Field crop: maize
Growth stage: 1
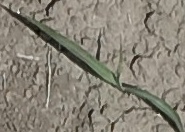
Species: sorghum